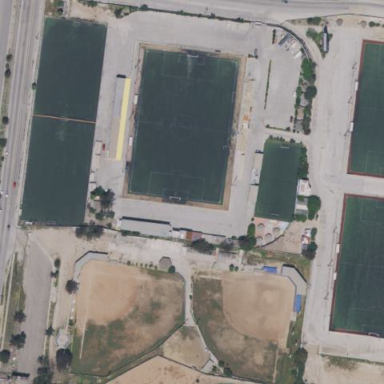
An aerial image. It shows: Soccer pitch for outdoor sports and leisure activities.